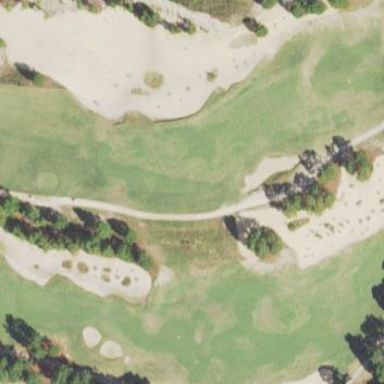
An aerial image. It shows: Golf bunker filled with natural sand.